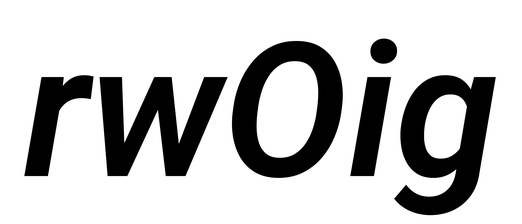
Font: Roboto-Italic_SemiBold_Italic